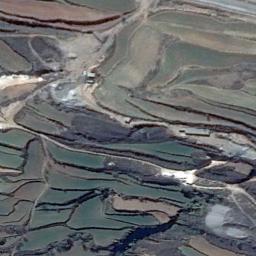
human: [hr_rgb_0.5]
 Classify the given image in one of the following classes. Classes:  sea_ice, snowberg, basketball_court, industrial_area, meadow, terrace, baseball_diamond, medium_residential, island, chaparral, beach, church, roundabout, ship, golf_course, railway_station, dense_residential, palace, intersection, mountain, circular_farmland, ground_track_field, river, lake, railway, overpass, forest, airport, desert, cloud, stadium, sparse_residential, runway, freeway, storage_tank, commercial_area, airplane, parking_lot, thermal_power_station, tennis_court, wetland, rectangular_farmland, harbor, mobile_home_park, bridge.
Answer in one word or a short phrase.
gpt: terrace